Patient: sex F, age 39
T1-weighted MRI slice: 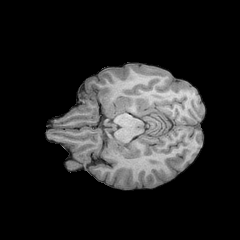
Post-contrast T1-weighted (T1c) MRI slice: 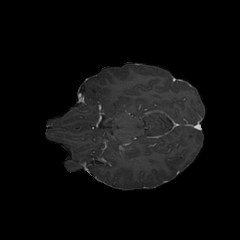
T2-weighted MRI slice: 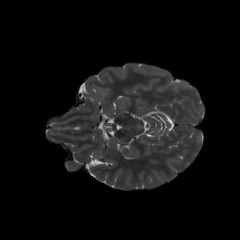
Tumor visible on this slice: yes
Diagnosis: Astrocytoma, IDH-mutant
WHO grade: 2